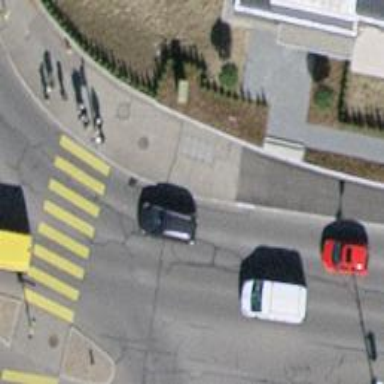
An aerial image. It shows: Asphalt sidewalk.